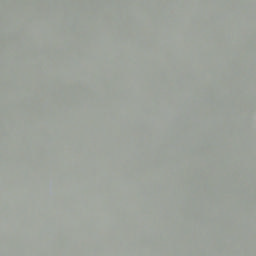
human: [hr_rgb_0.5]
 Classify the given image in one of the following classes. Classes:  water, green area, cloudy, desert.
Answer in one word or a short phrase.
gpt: cloudy